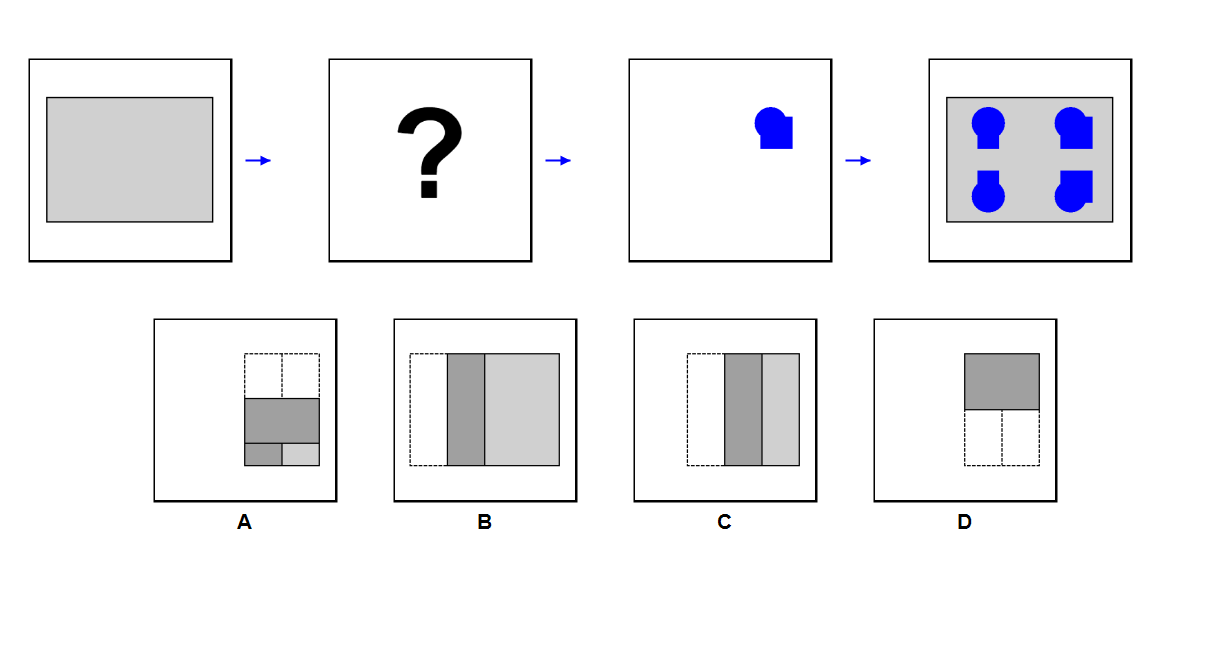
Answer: A